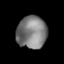
Tissue: lung
Cell type: Others
Senescence score: 0.1836
Nuclear area (px): 955
Mean DAPI intensity: 124.971